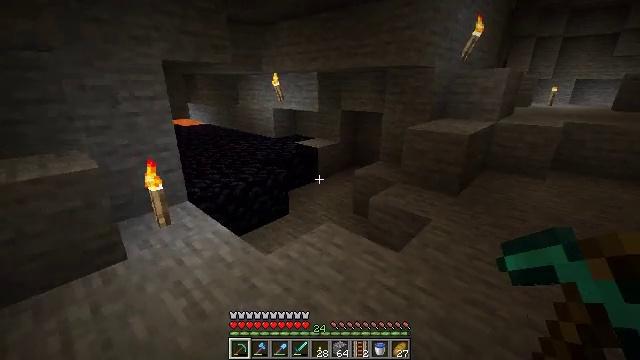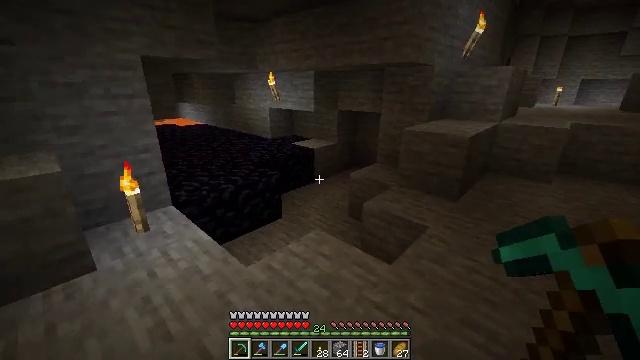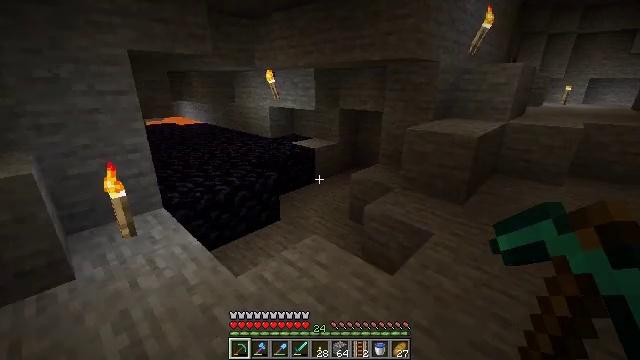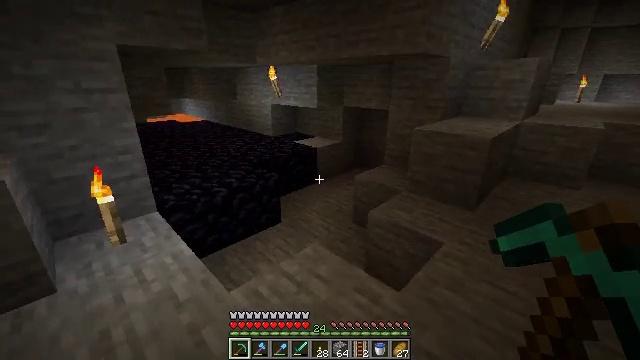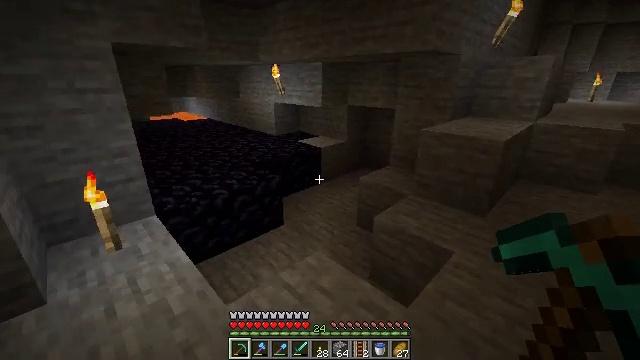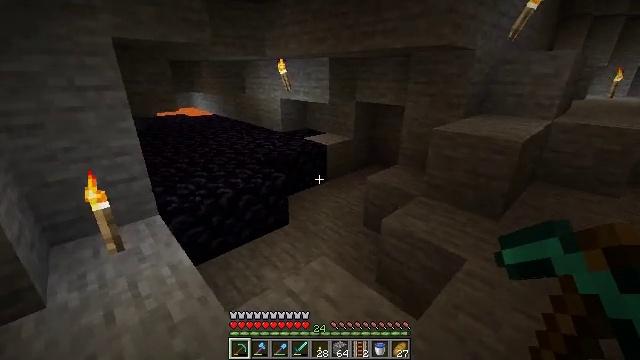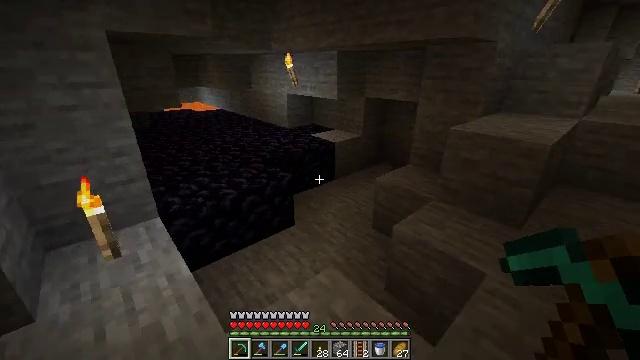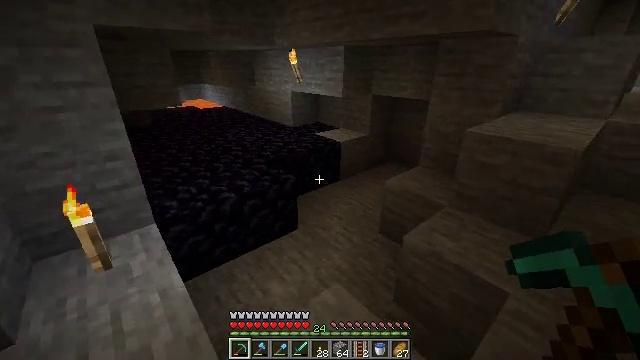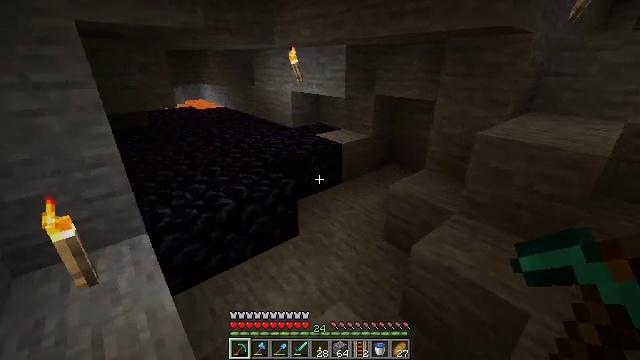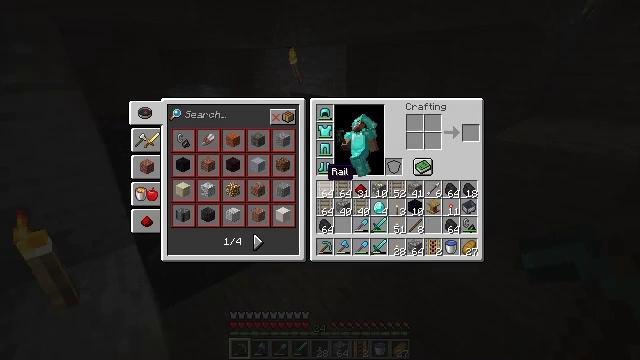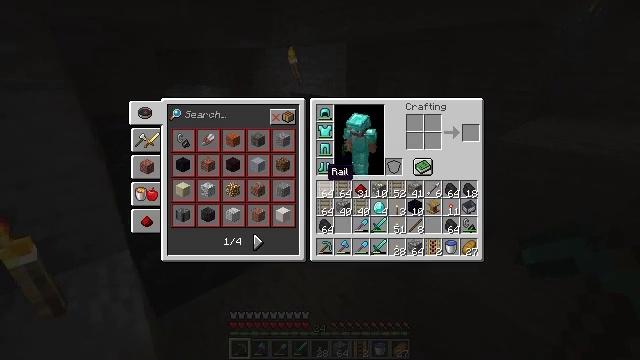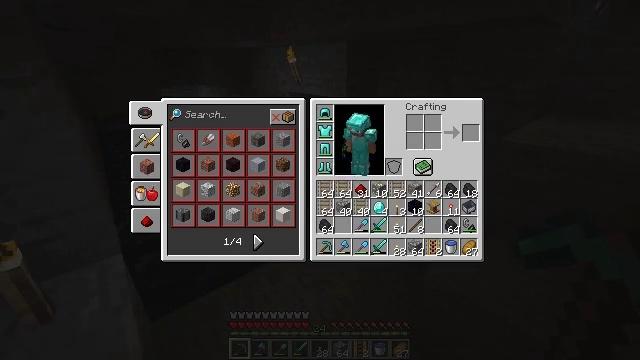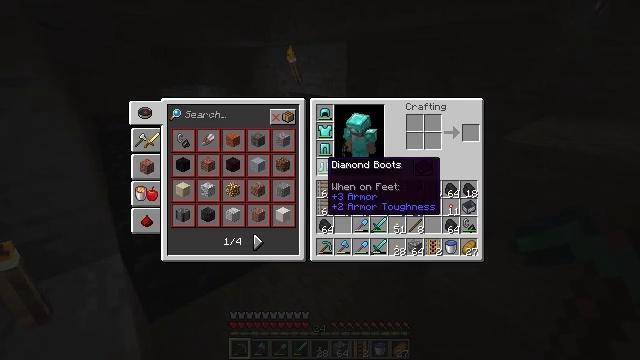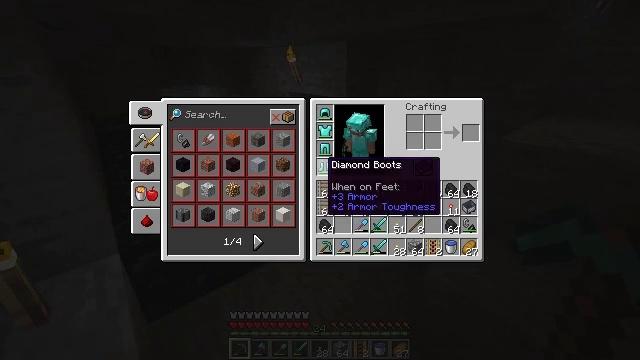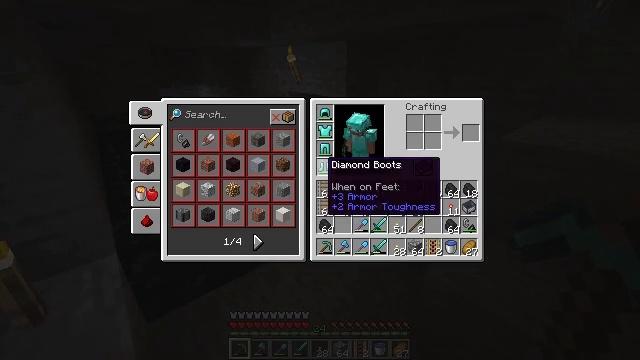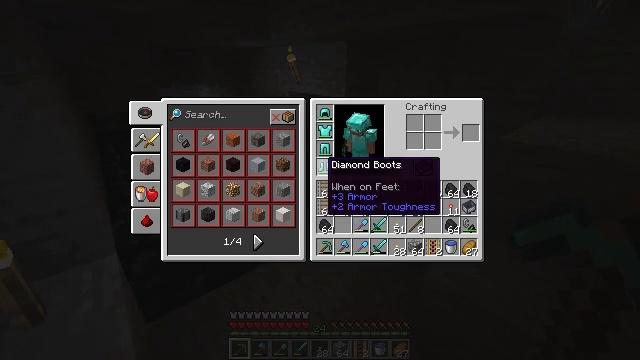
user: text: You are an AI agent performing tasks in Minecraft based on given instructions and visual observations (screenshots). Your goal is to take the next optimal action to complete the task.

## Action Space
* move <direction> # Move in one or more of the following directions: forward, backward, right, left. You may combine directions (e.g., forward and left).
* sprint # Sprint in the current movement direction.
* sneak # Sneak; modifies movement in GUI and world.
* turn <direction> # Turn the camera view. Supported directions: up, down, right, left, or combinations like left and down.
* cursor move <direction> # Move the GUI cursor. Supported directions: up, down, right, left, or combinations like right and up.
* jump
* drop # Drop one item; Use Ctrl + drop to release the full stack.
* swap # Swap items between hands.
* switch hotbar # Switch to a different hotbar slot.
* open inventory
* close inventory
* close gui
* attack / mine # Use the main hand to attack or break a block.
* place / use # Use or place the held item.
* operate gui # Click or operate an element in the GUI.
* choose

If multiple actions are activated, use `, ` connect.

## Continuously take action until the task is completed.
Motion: motion action
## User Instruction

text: Remove a redstone from the inventory.
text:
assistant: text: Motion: move forward
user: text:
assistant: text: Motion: move forward
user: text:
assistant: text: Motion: move forward
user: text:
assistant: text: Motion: move forward
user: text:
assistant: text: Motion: move forward, turn left
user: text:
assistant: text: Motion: move forward, turn left and down
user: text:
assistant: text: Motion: move forward, turn left
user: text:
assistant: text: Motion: move forward
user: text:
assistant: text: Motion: open inventory
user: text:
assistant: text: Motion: open inventory
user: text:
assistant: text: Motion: open inventory
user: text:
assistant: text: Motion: no_op
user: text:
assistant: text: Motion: no_op
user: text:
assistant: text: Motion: no_op
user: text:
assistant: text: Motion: no_op
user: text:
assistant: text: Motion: no_op
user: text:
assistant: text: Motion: cursor move right
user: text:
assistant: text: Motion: cursor move right
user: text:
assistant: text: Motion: cursor move right
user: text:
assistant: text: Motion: cursor move right
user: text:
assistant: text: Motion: cursor move right
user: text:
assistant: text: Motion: no_op
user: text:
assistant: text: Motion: no_op
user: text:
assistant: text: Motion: no_op
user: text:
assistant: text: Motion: no_op
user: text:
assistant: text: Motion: no_op
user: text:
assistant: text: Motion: no_op
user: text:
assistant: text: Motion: no_op
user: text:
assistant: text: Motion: cursor move left
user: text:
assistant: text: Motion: cursor move left